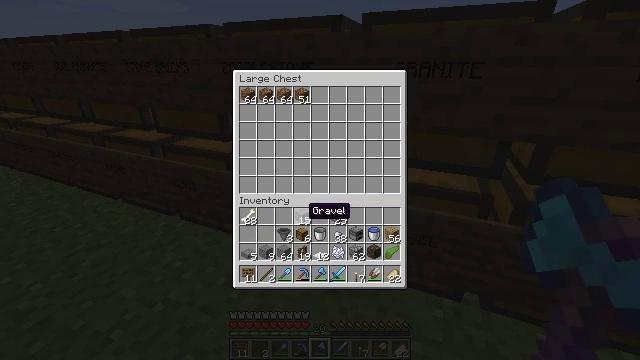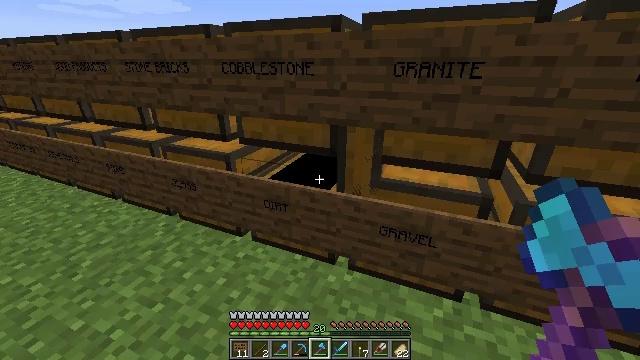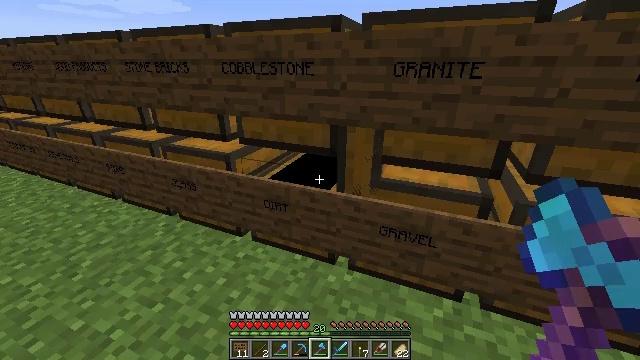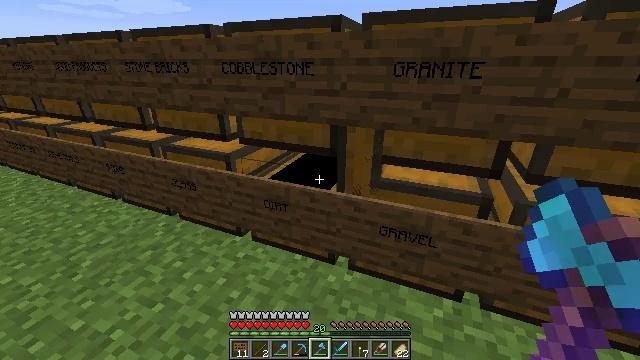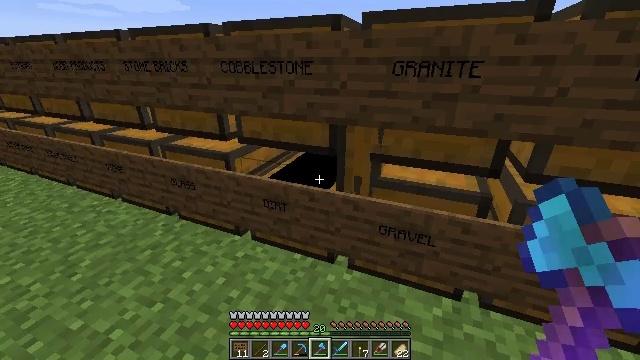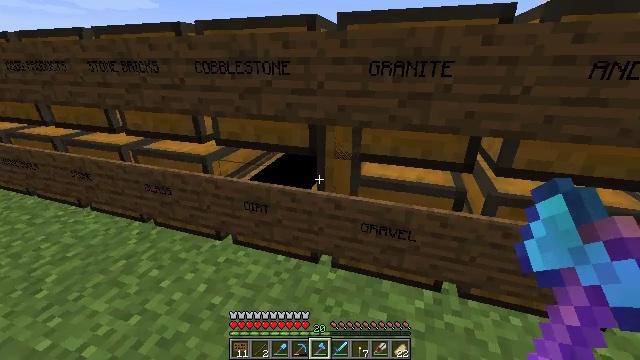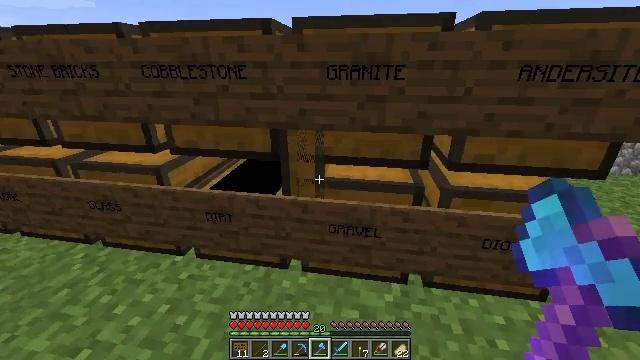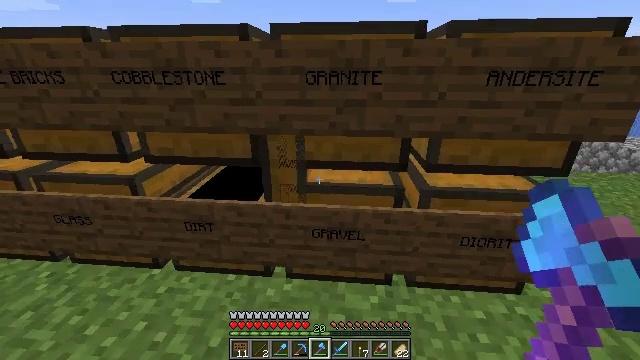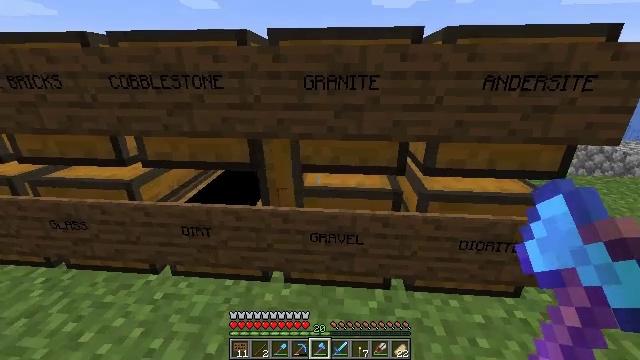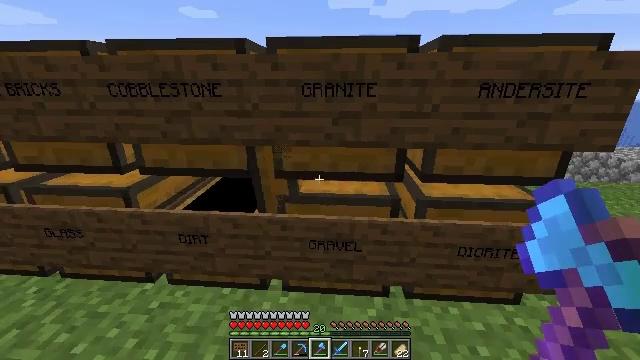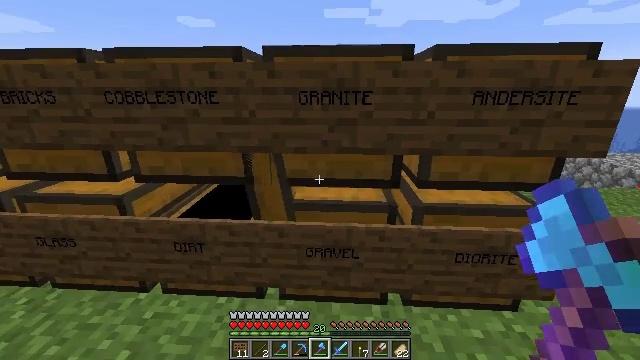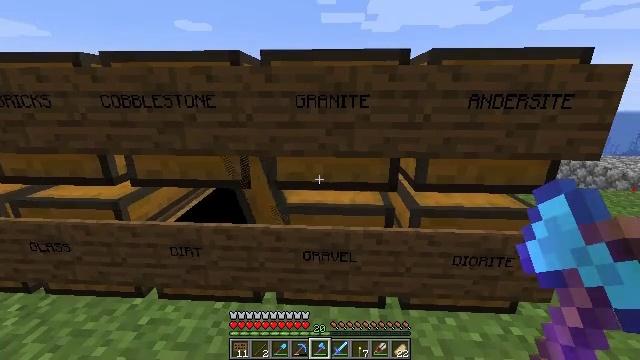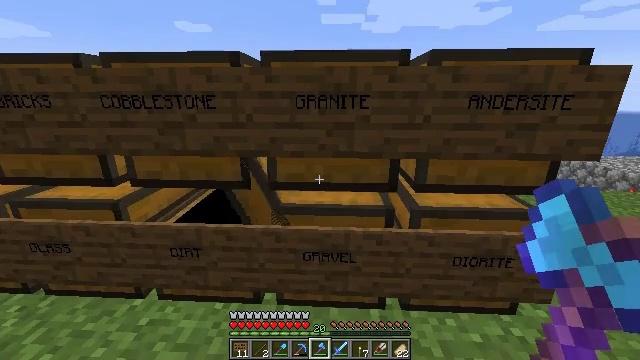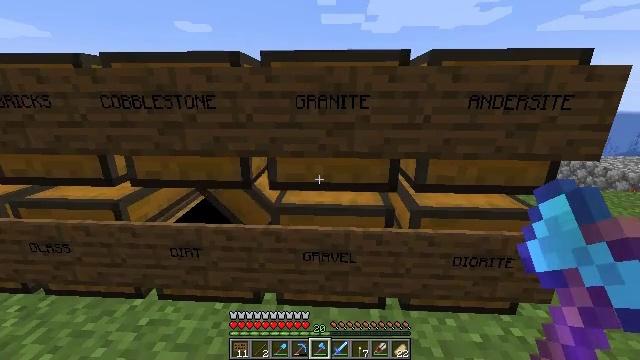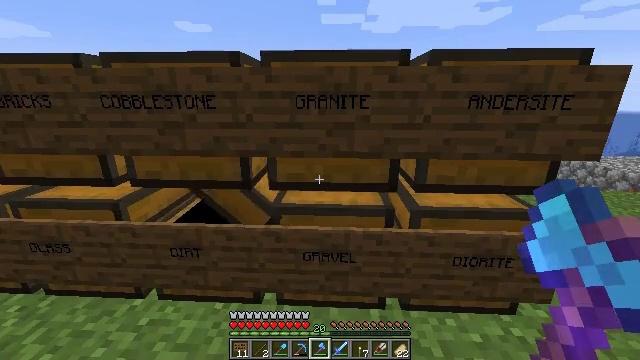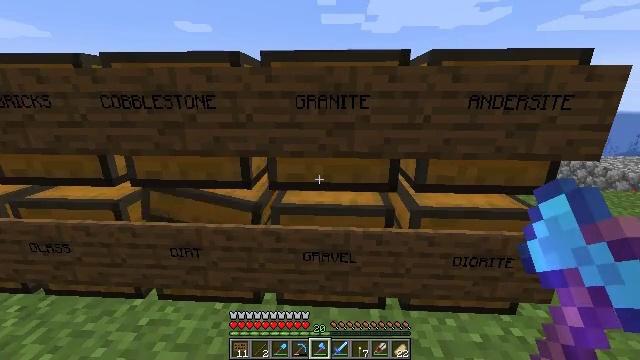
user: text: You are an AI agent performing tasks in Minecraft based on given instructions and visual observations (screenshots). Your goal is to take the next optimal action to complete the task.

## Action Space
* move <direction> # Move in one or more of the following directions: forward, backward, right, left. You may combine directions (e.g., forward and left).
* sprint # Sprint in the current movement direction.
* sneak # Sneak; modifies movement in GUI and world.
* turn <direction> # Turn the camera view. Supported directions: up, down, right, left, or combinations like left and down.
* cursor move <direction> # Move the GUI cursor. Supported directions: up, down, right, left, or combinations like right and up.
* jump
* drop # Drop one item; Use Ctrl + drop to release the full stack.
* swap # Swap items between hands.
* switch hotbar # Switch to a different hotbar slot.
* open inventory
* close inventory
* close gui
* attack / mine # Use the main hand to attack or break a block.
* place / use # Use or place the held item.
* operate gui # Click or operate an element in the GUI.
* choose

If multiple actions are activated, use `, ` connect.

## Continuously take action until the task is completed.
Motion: motion action
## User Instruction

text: Mine the torch on the wall.
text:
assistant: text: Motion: no_op
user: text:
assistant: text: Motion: close gui
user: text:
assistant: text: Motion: no_op
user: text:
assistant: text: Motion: no_op
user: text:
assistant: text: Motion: turn right
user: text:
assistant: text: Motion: turn right
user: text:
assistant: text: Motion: turn right and up
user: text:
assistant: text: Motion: no_op
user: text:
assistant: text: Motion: turn up
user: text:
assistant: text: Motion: turn up
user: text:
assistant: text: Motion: no_op
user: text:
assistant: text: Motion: no_op
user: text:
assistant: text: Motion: no_op
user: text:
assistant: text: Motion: no_op
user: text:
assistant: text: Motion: no_op
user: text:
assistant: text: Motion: no_op
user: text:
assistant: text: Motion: no_op
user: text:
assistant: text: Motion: no_op
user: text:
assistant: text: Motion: no_op
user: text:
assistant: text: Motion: no_op
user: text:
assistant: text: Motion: no_op
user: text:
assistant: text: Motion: no_op
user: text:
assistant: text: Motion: no_op
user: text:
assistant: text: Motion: no_op
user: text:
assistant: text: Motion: turn left
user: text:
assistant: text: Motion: turn left
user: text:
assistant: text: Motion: no_op
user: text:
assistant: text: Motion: no_op
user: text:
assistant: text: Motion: turn right
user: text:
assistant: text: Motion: turn right